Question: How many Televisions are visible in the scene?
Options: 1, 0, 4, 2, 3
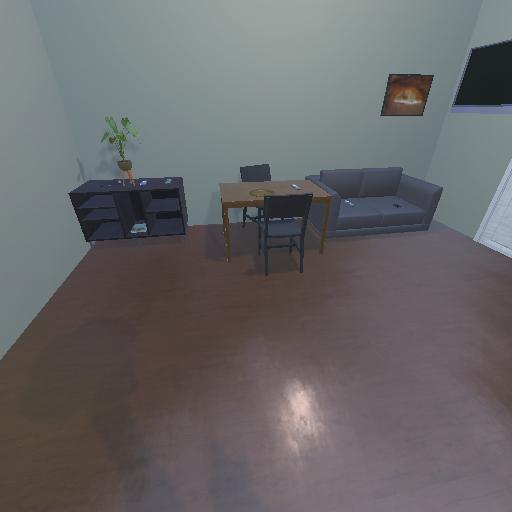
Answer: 1